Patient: sex M, age 31
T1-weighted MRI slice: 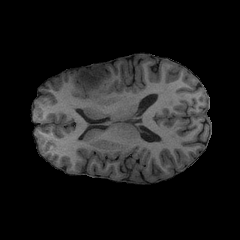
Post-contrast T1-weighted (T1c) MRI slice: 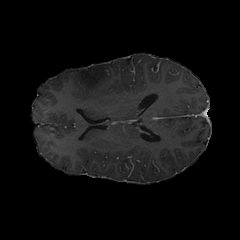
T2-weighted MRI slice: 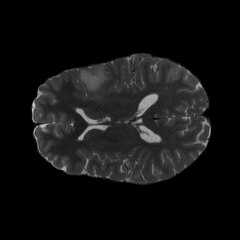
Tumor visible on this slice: yes
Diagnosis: Astrocytoma, IDH-mutant
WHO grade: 2